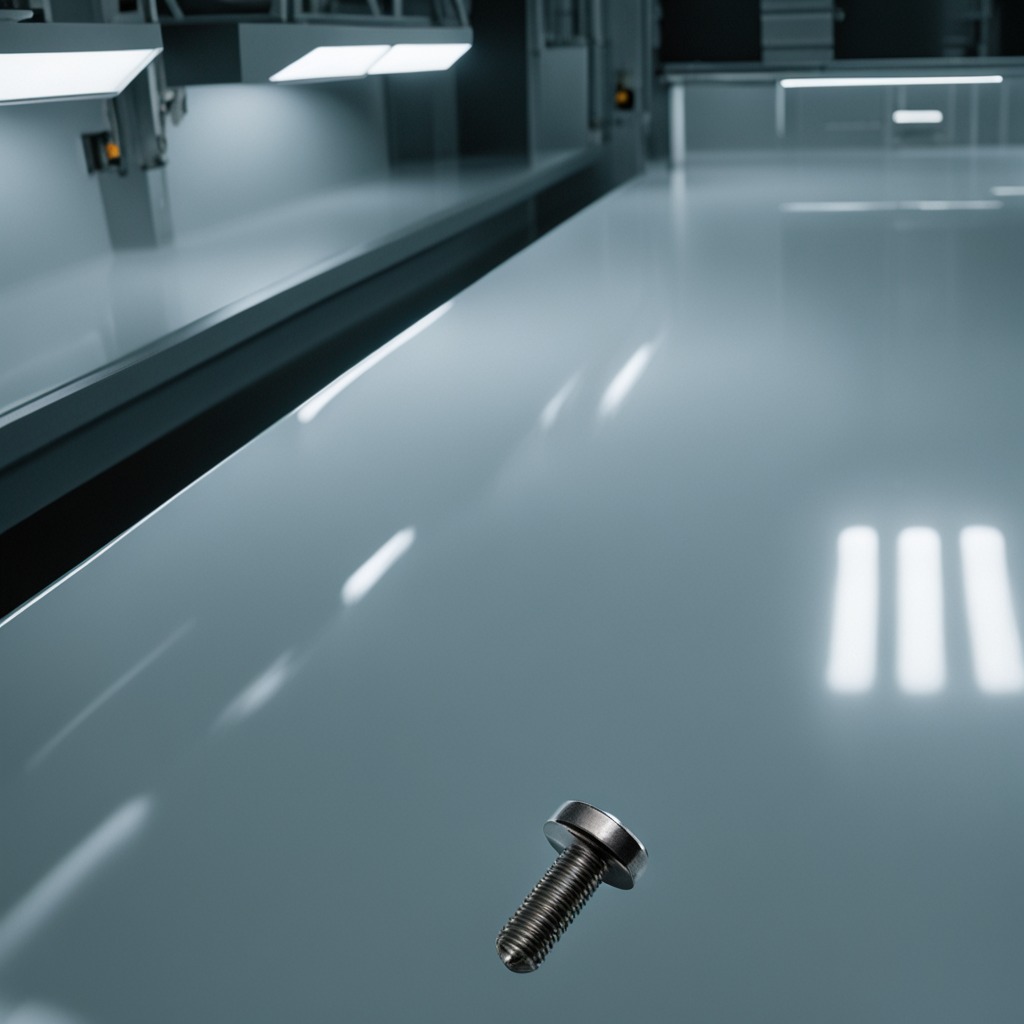
A metal screw is lying on a high-gloss table in a ship maintenance bay industrial lighting.